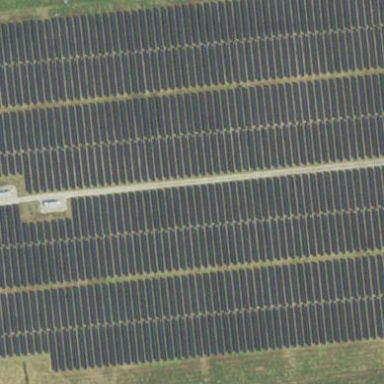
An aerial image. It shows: Solar photovoltaic panel generator.